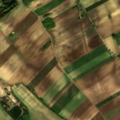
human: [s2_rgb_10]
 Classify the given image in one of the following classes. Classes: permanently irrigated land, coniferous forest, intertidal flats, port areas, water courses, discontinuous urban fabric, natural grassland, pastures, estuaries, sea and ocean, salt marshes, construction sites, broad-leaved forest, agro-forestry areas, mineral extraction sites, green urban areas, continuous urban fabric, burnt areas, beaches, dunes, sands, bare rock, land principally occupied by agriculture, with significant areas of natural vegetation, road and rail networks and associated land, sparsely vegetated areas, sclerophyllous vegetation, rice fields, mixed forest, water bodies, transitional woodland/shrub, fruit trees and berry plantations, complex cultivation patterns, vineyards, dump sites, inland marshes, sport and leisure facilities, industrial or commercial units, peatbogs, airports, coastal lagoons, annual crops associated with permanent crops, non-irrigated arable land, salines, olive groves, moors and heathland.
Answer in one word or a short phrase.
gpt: discontinuous urban fabric, non-irrigated arable land, land principally occupied by agriculture, with significant areas of natural vegetation, broad-leaved forest